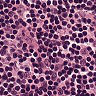
Metastatic tissue present: no